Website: slack
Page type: stored-credit-cards
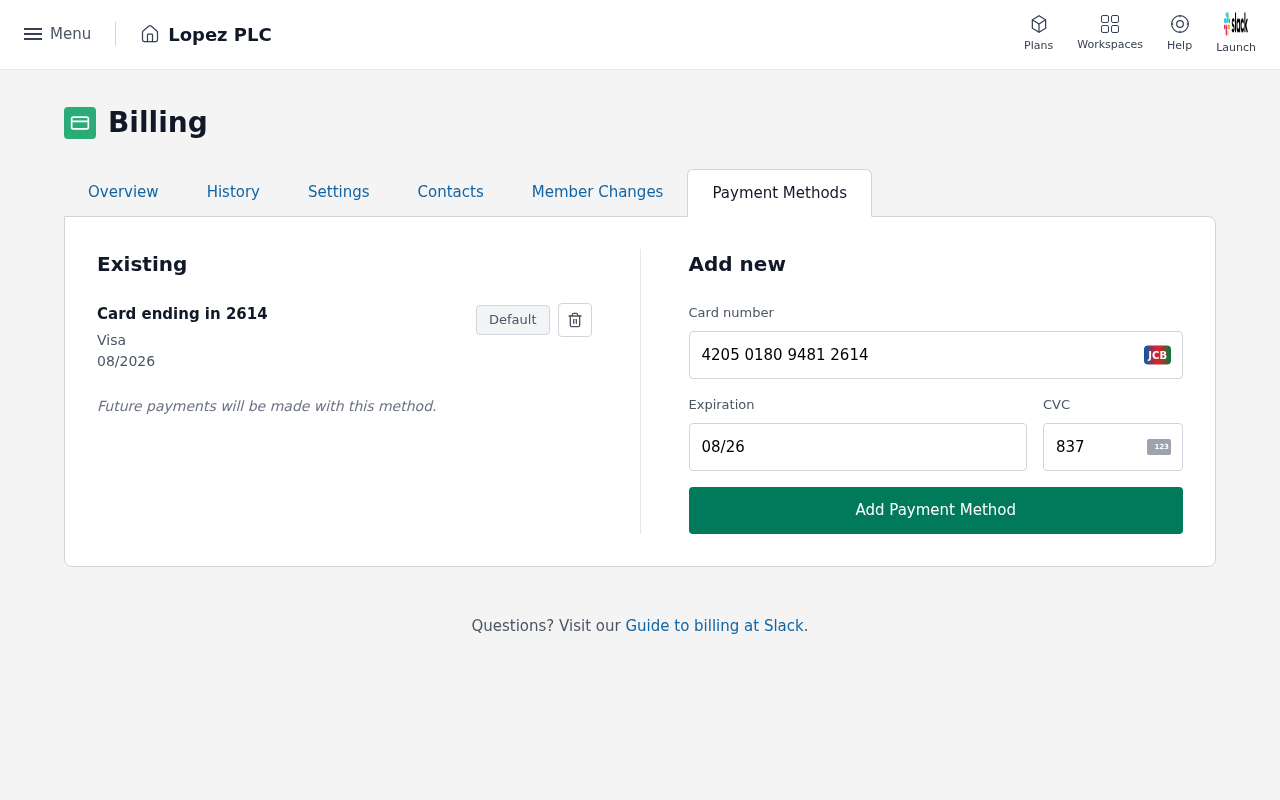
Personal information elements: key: PII_CARD_CVV
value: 837
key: PII_CARD_EXPIRY
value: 08/2026
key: PII_CARD_EXPIRY
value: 08/26
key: PII_CARD_LAST4
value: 2614
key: PII_CARD_NUMBER
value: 4205 0180 9481 2614
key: PII_CARD_TYPE
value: Visa
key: PII_COMPANY
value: Lopez PLC